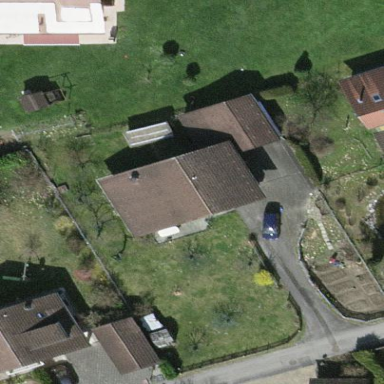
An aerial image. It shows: Detached building with saltbox-shaped roof.